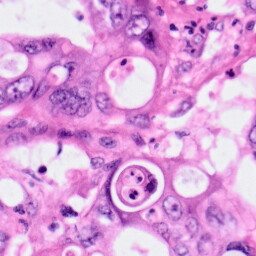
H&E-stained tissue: Pancreatic